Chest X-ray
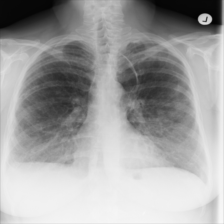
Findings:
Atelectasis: negative
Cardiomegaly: negative
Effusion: negative
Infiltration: negative
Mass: negative
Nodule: negative
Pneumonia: negative
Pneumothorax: negative
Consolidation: negative
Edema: negative
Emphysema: negative
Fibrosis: negative
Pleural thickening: negative
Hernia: negative